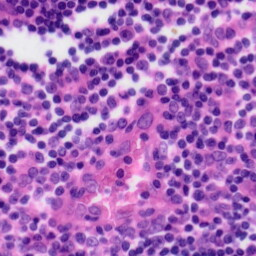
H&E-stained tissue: Tonsil